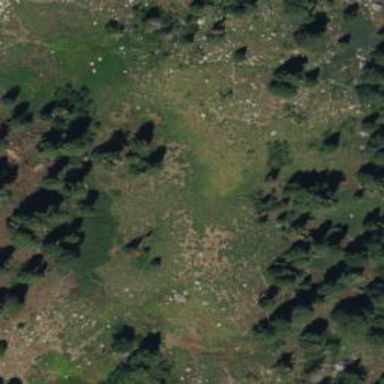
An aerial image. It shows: Wet meadow characterized by grassland vegetation.